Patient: sex F, age 59
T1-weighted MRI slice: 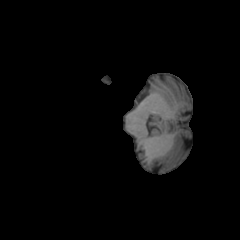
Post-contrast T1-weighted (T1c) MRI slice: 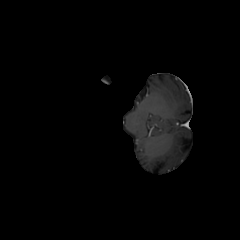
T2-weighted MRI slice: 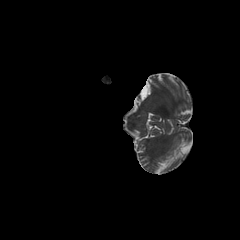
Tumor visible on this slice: no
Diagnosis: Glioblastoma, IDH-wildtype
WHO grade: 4